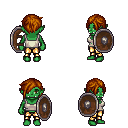
a pixel art fantasy rpg character, female body template, orc, green skin, white pirate shirt, gold greaves, brunette pixie cut hairstyle, bracelets, shield, four views (front, back, left, right), 2x2 character sprite sheet, small pixel art, hard edges, no anti-aliasing